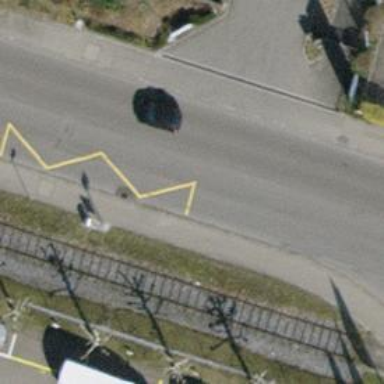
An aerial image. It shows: Public transport stop position.